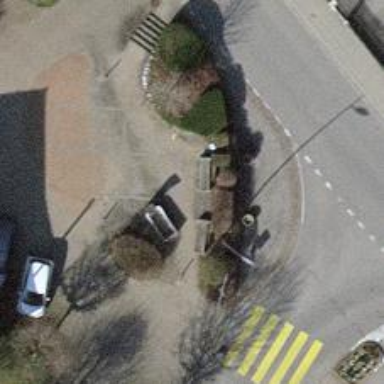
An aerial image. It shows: Fountain.